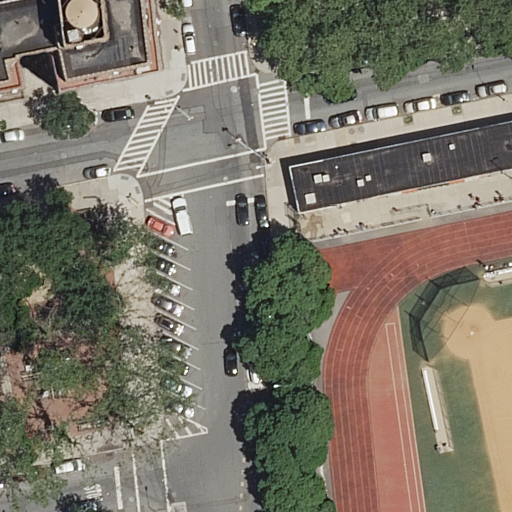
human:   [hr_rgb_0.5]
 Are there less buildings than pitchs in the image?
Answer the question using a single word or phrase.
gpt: no

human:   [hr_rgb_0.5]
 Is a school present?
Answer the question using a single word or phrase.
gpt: yes

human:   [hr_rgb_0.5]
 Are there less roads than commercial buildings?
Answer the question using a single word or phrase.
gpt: no

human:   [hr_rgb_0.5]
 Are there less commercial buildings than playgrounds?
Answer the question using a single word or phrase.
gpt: yes

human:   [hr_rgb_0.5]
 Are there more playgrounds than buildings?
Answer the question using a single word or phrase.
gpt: no

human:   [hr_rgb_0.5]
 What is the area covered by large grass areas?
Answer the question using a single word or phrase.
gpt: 2817m2

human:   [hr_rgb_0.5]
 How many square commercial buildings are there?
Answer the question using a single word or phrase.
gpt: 0

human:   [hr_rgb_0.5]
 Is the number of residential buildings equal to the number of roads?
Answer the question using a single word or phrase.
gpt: no

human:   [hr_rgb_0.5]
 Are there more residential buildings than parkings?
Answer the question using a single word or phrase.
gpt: yes

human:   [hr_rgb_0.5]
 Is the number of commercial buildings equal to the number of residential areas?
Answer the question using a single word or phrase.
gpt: no

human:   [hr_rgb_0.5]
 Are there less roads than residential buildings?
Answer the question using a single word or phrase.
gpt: no

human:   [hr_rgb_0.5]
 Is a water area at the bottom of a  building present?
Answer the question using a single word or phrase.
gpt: no

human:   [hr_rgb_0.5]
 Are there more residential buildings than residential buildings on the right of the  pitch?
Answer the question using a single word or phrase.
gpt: yes

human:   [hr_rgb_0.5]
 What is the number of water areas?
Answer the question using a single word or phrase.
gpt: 0

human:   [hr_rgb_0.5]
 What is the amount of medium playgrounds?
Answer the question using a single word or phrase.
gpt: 2

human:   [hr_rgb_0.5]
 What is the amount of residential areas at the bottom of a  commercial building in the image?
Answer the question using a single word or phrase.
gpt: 0

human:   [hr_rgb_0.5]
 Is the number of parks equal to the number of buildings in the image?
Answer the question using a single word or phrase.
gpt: no

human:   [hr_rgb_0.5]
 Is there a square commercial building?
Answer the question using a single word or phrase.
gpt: no

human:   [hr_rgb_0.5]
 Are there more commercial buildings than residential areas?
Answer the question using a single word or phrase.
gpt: no

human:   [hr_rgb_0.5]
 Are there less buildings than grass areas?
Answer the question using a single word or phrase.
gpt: no

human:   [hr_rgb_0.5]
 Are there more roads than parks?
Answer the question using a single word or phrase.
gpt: yes

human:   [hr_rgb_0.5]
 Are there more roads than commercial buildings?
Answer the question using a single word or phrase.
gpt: yes

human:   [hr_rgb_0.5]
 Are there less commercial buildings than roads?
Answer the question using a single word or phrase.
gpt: yes

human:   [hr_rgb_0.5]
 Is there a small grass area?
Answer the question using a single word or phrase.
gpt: no

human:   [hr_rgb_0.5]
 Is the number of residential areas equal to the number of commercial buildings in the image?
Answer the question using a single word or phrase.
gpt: no

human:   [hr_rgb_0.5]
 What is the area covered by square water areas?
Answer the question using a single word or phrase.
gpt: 0m2

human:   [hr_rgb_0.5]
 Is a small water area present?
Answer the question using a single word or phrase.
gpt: no

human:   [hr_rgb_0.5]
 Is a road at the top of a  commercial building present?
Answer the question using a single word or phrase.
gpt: no

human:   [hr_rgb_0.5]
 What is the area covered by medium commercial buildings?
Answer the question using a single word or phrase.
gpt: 0m2

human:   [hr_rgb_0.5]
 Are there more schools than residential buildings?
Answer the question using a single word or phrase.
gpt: no

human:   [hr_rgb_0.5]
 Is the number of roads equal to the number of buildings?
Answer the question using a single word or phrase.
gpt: no

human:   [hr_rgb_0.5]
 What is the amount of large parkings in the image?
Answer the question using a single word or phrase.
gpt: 0

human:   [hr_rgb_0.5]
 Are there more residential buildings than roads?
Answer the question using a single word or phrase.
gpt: no

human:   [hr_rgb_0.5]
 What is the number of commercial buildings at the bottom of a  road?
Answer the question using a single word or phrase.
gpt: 0

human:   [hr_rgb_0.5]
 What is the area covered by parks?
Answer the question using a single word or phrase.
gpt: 1424m2

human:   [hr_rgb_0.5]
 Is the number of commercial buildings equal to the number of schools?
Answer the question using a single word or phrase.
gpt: no